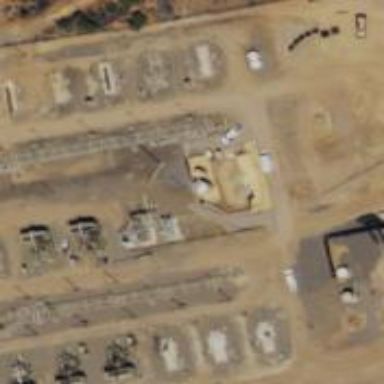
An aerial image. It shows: Storage tank with man-made structure.